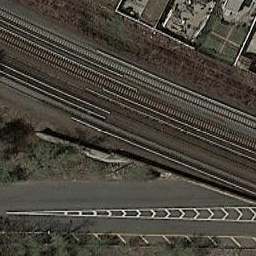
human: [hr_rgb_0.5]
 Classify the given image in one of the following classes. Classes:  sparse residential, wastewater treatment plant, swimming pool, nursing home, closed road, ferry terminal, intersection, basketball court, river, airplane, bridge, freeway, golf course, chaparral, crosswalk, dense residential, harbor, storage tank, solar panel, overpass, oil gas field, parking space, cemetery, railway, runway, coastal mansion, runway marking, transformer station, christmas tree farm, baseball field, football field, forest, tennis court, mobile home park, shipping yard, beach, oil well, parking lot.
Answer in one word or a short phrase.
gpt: railway